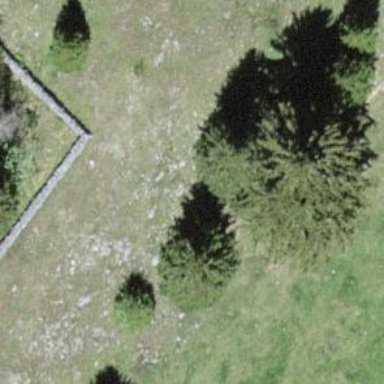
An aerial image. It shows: Needle-leaved tree in natural setting.